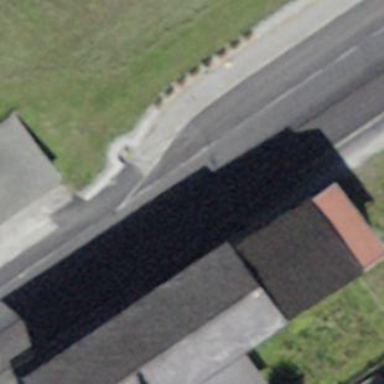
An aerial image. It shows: Building with tiled roof.